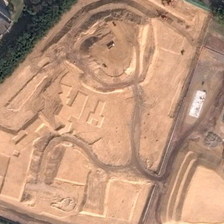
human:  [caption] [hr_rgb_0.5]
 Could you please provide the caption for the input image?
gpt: there is a large area of bare land on this land .

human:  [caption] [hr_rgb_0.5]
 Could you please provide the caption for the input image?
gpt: a large number of trees were planted near the bare land .

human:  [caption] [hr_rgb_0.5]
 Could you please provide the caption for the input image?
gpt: there is a large area of bare land on this land .

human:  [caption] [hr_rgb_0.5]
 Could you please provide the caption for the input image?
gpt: a large number of trees were planted near the bare land .

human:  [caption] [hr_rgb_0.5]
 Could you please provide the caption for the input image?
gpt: there is a large area of bare land on this land .